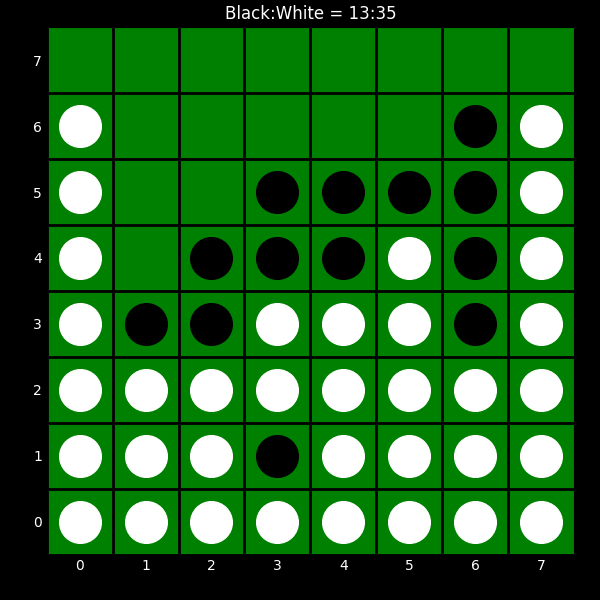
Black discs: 13
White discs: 35